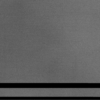
Label: dusty